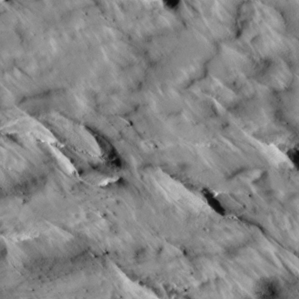
Label: non_frost